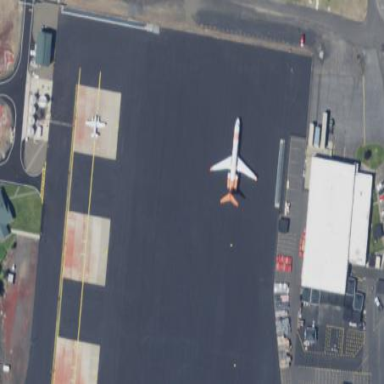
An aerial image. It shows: Apron at the airport.